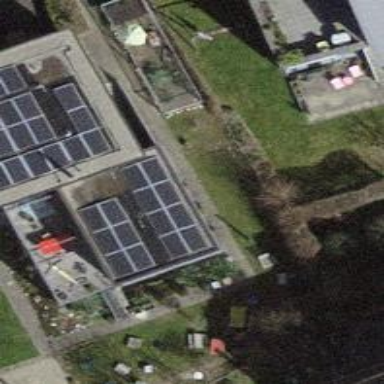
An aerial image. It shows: Solar photovoltaic panel generator.